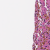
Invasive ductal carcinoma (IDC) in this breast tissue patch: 0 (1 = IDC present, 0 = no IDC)